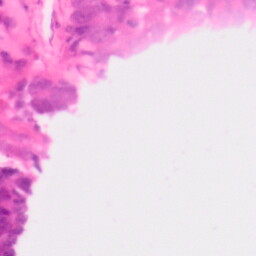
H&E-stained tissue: Colon